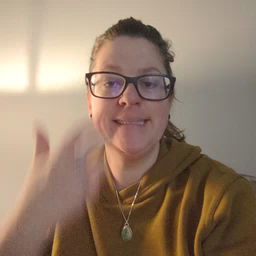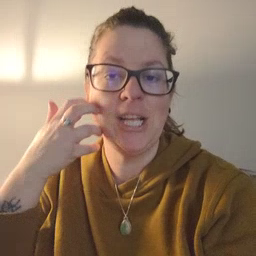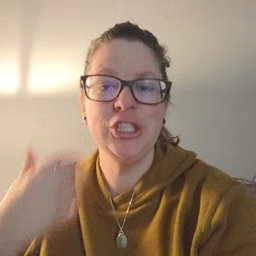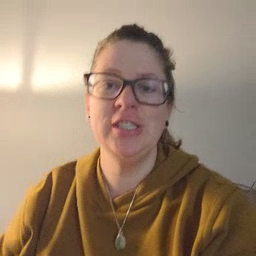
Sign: tiger